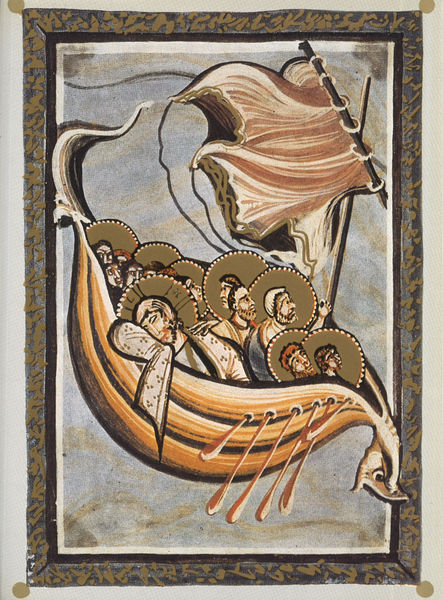
Titel: Evangeliar der Äbtissin Hitda von Meschede
Institution: Darmstadt, Hessische Landesbibliothek
Schlagwörter: blau, kopf, meer, schlaf, gelb, menschen, braun, grau, männer, orange, rot, tier, bart, bärte, bibel, rahmen, herr, wind, gold, boot, ruder, ornage, schiff, segel, schlafen, fahne, mast, sturm, bauch, bruan, gefahr, heiligenschein, nimbus, christus, jesus, heilige, jünger, maria, sakral, drache, kreuznimbus, arche, noah, apostel, evangelium, heilgenschein, nimben, fliegt, jeus